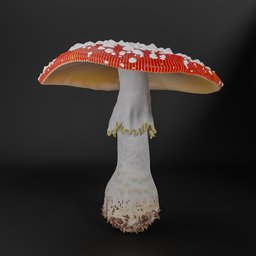
Label: nature